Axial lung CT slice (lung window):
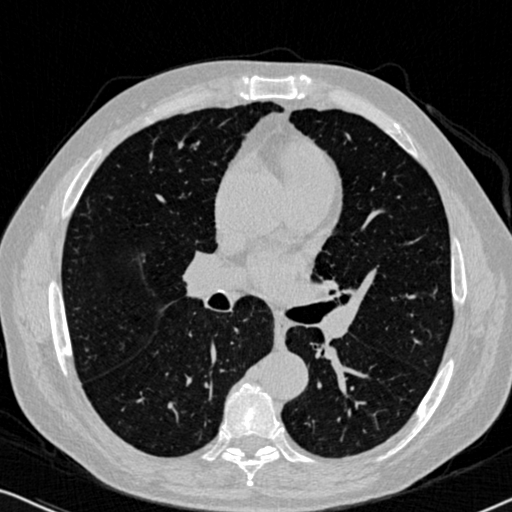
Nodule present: no